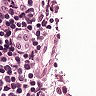
Metastatic tissue present: no